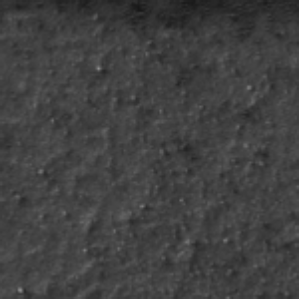
Label: frost